Here is the wavelet time-frequency representation (scalogram) of a rolling-element bearing's vibration measurement. Based on the visible evidence, which condition applies: normal, inner_race, outer_race, ball?
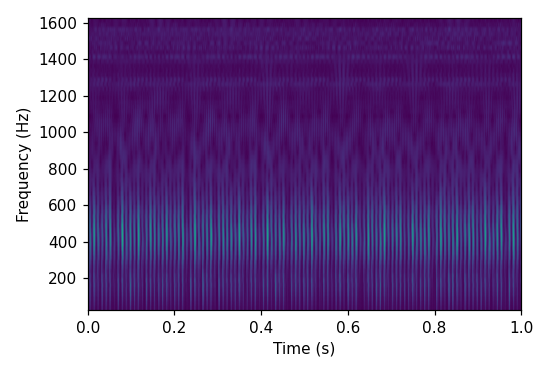
Answer: outer_race